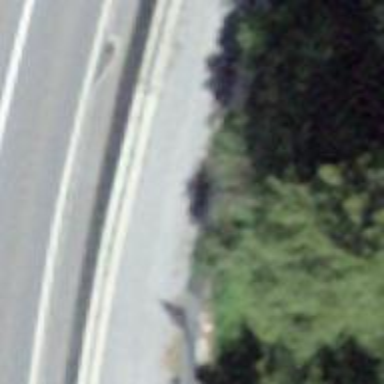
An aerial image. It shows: Lift gate barrier.